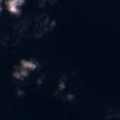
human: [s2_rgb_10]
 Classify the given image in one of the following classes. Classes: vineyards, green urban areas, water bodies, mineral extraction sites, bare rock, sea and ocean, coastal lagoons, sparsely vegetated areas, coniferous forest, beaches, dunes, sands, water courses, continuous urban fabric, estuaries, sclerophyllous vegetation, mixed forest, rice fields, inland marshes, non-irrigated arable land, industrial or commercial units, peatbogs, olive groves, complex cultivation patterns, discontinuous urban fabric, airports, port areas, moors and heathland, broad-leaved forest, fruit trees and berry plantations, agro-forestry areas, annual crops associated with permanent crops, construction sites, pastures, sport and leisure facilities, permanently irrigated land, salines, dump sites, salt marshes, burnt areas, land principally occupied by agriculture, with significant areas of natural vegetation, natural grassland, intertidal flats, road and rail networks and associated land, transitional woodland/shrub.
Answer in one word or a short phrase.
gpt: sea and ocean